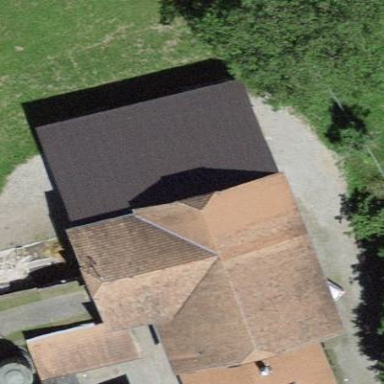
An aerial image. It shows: Farm building.